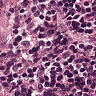
Metastatic tissue present: yes